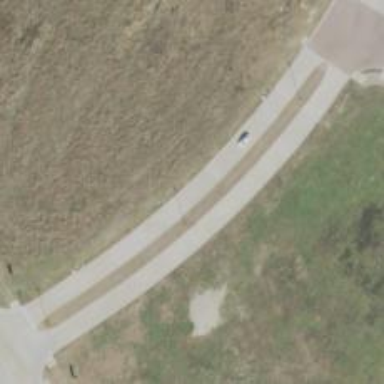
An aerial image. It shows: Tertiary road with separate sidewalk.